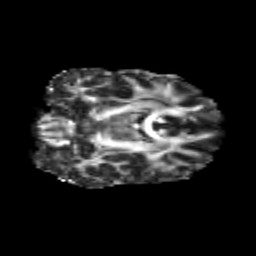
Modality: FA
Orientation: coronal
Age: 27
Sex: female
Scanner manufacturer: siemens
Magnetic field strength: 3 T
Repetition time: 3.5 s
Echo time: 0.113 s